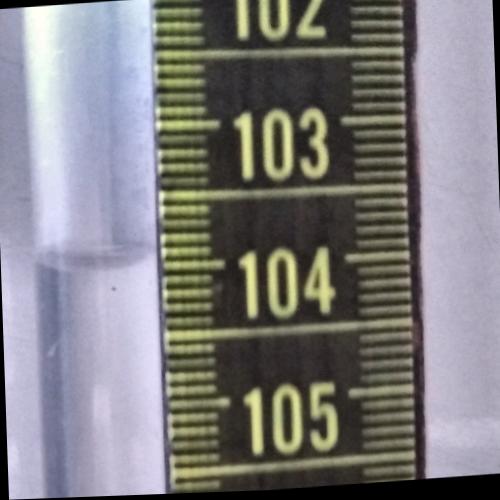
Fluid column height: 103.9 cm